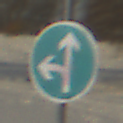
Verkehrszeichen: VorgeschriebeneFahrtrichtungGeradeausOderLinks
Umgebung: Outdoor, Suburban
Tageszeit: MorningAfternoon
Wetter: PartlyCloudy
Licht: Natural
Jahreszeit: NotSpecified
Kontrast: HighContrast